Question: I'm in the process of refactoring my server.js file and trying to incorporate MVC pattern. I'm running into a problem trying to access my controller from my routes.js. I've tried just about every variation of absolute and relative path that I can think but I must be missing something.
Here is my directory structure:

And from my routes.js, here is my code:
'''
module.exports = function ( app, passport, auth ) {
var Clients = require('controllers/clients');
app.get('/clients', Clients.list);
}
'''
I don't think this is relevant, but here is my clients controller:
'''
var mongoose = require('mongoose')
, Client = mongoose.model('Client');
exports.list = function( req, res ) {
Client.find( function( err, clients ) {
res.renderPjax('clients/list', { clients: clients, user: req.user });
});
}
'''
Here is the error that I'm getting when trying to access my controller from routes:
'''
module.js:340
throw err;
^
Error: Cannot find module 'controllers/clients'
at Function.Module._resolveFilename (module.js:338:15)
at Function.Module._load (module.js:280:25)
at Module.require (module.js:364:17)
at require (module.js:380:17)
at module.exports (/Users/sm/Desktop/express3-mongoose-rememberme/app/routes.js:5:16)
at Object.<anonymous> (/Users/sm/Desktop/express3-mongoose-rememberme/server.js:334:24)
at Module._compile (module.js:456:26)
at Object.Module._extensions..js (module.js:474:10)
at Module.load (module.js:356:32)
at Function.Module._load (module.js:312:12)
'''
I'm sure it's something simple that I'm over looking. How can I access my controller from
my routes?
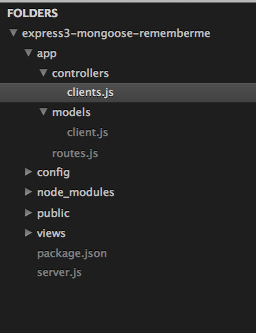
Answer: To require something that isn't a separate package (isn't in 'node_modules'), you need to use an explicitly relative path:
'''
require('./controllers/clients')
'''
For more information, see the <URL>.